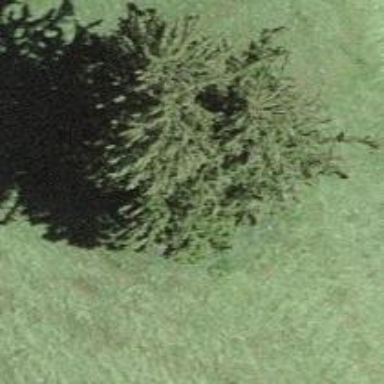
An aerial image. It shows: Evergreen tree with needle-leaved leaves.